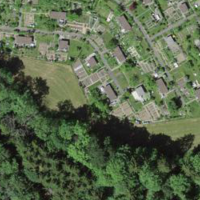
EUNIS habitat code: 53
Species observed at this site:
Aegopodium podagraria
Lipandra polysperma